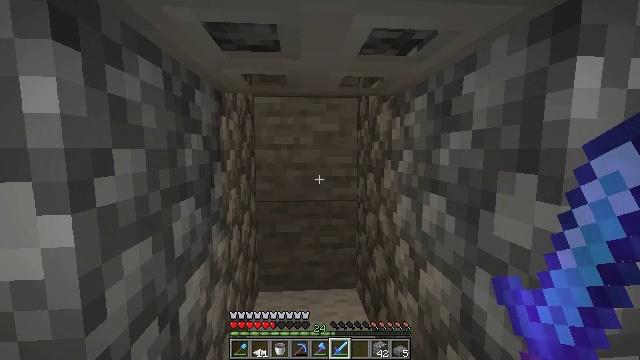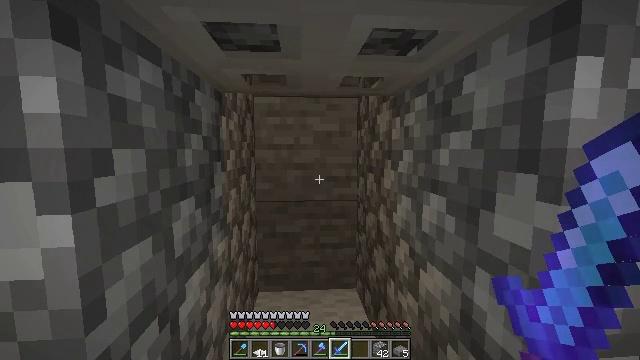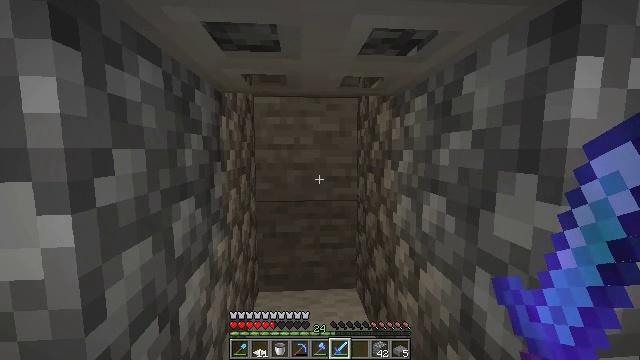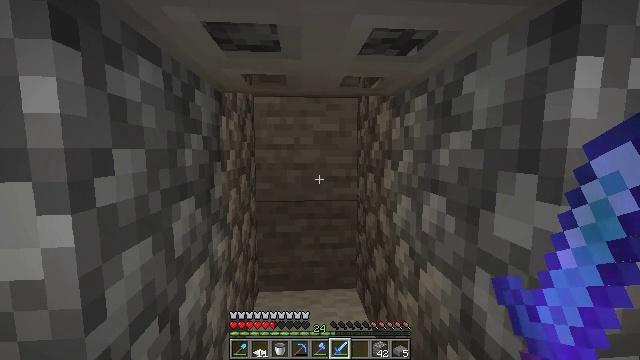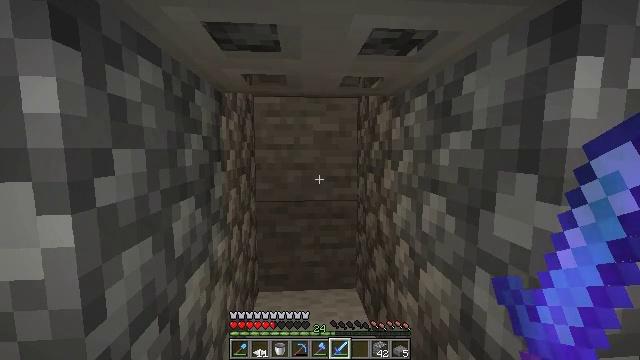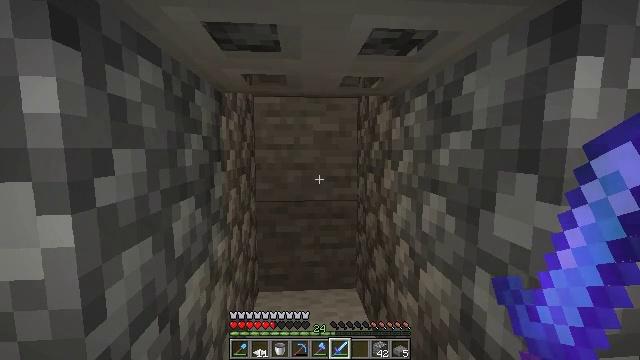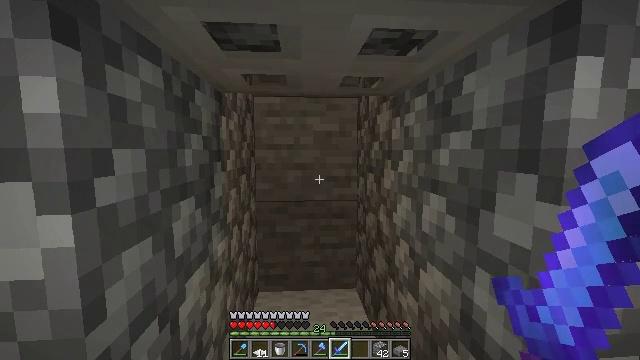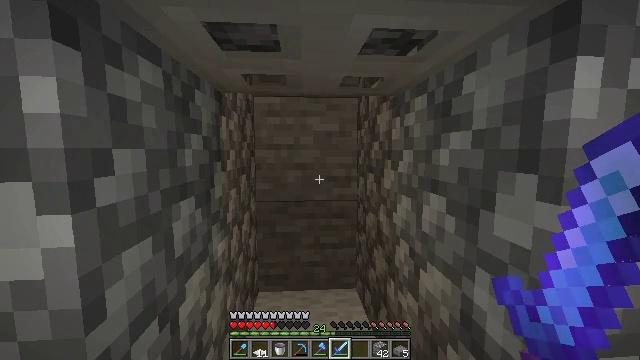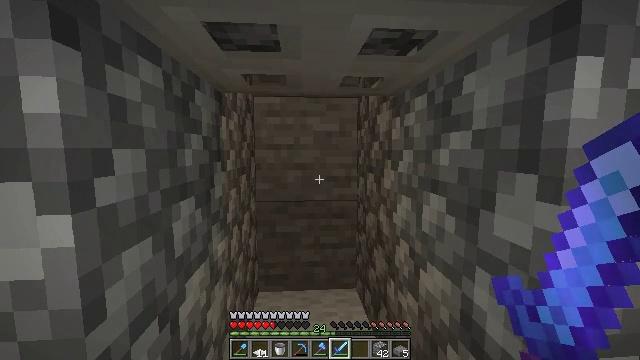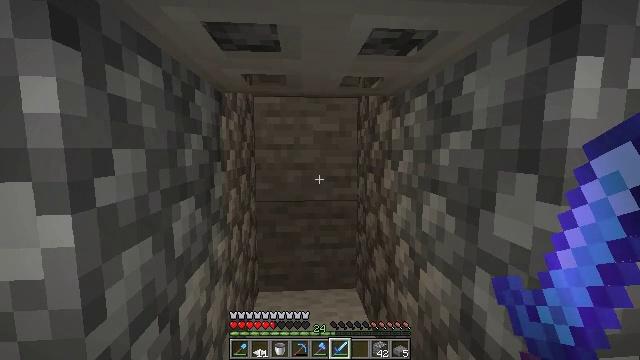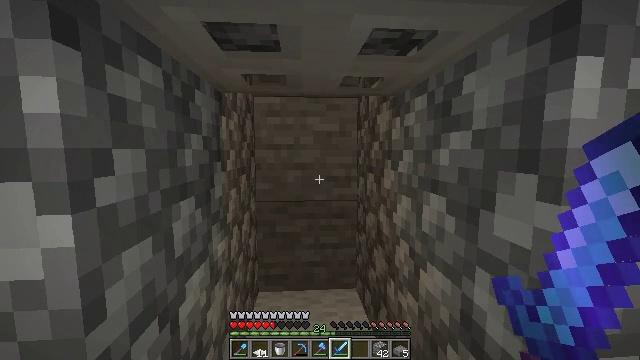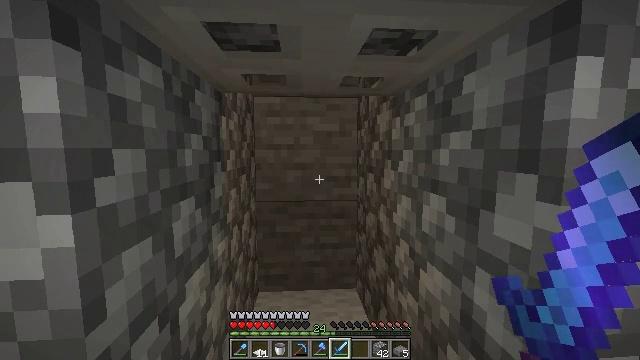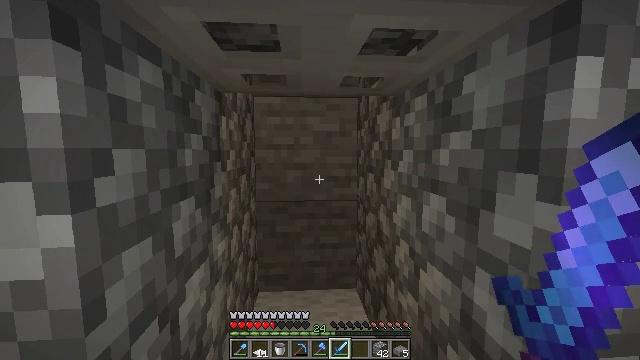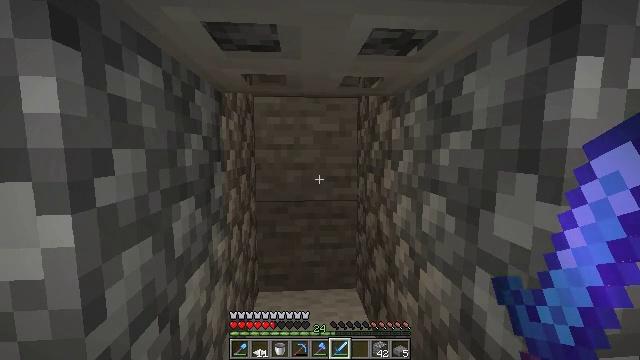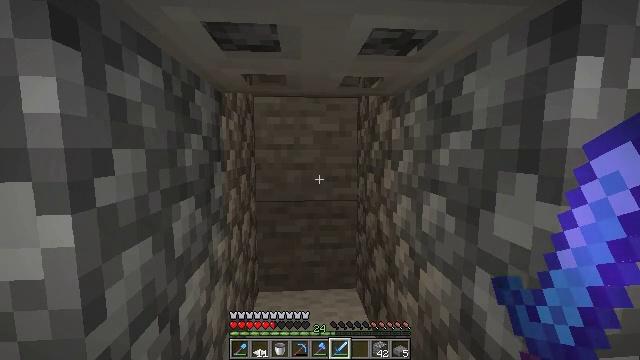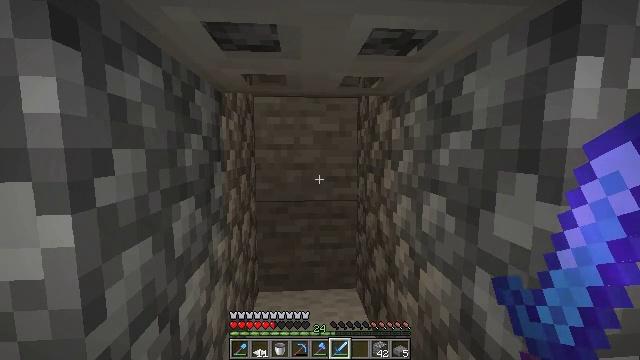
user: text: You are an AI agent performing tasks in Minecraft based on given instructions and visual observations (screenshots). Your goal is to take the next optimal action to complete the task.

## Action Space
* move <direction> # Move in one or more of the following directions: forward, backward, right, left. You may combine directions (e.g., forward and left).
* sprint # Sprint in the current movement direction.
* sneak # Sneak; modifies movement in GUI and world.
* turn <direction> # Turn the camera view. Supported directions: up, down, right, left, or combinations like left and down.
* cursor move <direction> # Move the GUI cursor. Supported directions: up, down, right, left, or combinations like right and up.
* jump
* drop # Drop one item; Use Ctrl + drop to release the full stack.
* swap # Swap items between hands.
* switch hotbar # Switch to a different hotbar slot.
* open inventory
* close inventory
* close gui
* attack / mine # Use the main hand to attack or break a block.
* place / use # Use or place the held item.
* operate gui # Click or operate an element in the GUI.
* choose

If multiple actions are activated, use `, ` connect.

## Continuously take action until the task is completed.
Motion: motion action
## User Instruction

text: Attack the iron trapdoor to gather it.
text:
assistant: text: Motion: no_op
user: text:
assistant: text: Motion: no_op
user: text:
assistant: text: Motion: no_op
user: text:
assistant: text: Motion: no_op
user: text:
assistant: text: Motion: no_op
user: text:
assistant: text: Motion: no_op
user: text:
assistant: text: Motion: no_op
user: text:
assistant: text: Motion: no_op
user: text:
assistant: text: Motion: no_op
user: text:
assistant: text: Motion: no_op
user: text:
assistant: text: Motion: no_op
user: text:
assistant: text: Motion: no_op
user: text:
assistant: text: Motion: no_op
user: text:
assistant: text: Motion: no_op
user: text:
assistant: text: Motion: no_op
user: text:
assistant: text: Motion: no_op
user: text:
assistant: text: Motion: no_op
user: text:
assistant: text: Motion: no_op
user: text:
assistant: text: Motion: no_op
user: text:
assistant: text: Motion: no_op
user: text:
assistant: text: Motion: no_op
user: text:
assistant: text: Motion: no_op
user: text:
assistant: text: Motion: no_op
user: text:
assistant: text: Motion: no_op
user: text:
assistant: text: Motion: no_op
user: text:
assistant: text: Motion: no_op
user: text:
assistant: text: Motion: no_op
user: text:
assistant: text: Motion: no_op
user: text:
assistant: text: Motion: no_op
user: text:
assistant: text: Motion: no_op